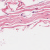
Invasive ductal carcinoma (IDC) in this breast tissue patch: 0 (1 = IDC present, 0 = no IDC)